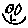
Label: smiley face